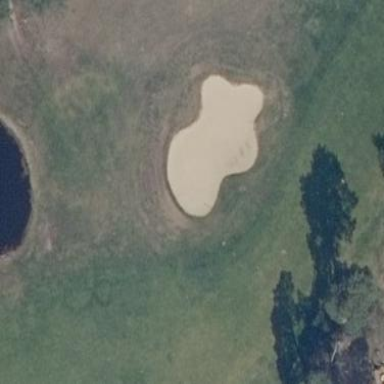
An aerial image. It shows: Golf bunker.